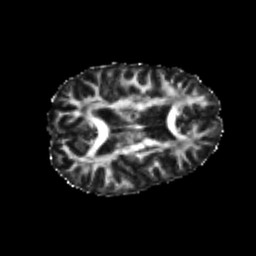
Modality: FA
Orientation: axial
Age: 22
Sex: female
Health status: healthy
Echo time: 0.074 s